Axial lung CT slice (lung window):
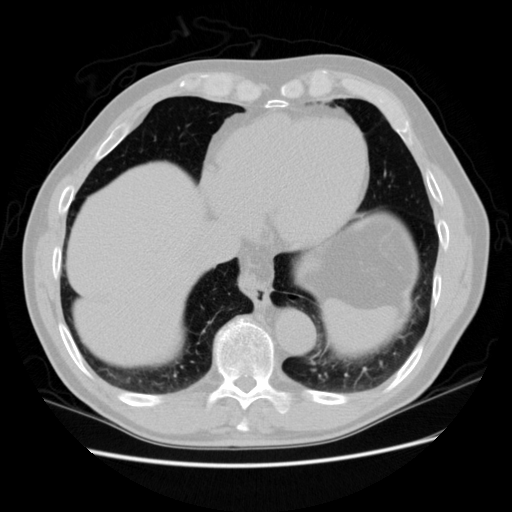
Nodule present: no